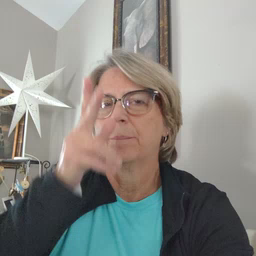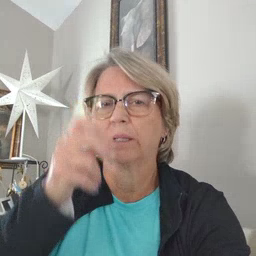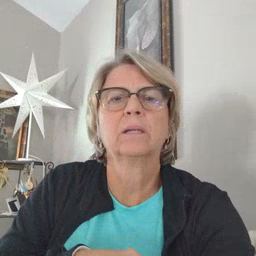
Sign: bug